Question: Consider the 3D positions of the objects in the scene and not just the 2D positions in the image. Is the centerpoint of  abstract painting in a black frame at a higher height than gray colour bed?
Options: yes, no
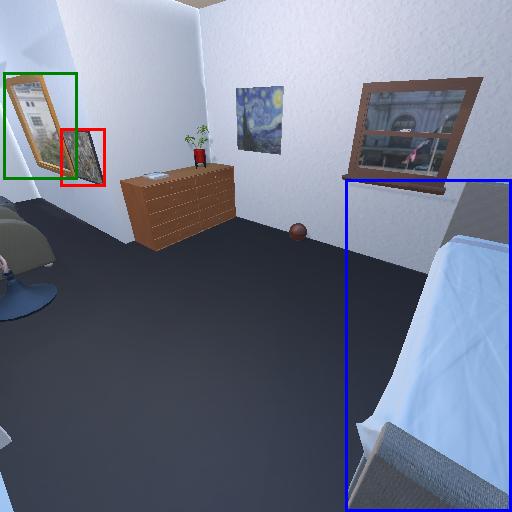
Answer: yes